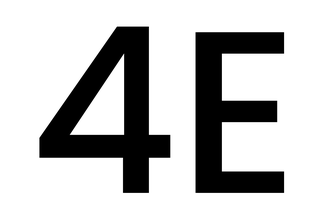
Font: Poppins-Medium